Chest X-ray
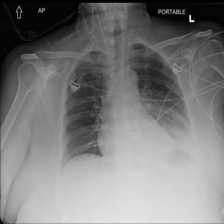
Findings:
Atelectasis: negative
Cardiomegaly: negative
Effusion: positive
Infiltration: negative
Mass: negative
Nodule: negative
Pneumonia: negative
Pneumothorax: negative
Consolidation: negative
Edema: negative
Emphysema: negative
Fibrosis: negative
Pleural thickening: negative
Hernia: negative